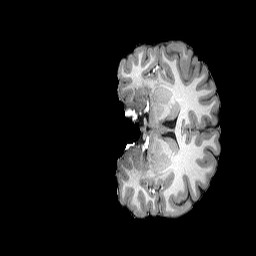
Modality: T1w
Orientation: coronal
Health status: ill